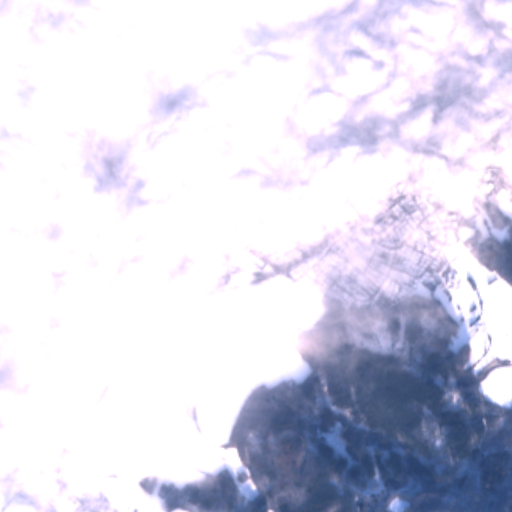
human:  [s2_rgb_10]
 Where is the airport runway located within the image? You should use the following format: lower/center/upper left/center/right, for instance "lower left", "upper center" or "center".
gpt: The airport runway is located in the upper left of the image.
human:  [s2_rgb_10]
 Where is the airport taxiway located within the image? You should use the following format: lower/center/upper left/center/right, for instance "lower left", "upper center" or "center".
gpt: The airport taxiway is located in the upper center of the image.
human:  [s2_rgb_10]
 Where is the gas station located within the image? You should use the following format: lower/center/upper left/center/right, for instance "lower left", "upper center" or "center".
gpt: The gas station is located in the center right of the image.
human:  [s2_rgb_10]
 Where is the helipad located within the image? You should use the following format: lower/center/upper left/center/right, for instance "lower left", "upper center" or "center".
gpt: The helipad is located in the upper center of the image.
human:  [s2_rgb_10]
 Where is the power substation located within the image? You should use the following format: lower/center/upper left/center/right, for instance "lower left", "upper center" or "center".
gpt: The power substation is located in the lower left of the image.
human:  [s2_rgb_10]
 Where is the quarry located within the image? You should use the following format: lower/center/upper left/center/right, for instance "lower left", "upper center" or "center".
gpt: The quarry is located in the upper left of the image.
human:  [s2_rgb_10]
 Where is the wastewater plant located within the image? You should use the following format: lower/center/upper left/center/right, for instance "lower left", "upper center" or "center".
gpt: The wastewater plant is located in the upper center of the image.
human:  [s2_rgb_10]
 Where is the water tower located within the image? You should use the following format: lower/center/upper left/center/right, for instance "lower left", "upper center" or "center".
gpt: The water tower is located in the upper center of the image.
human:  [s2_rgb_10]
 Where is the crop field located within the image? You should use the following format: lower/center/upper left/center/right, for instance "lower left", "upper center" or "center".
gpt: There is no crop field in the image.